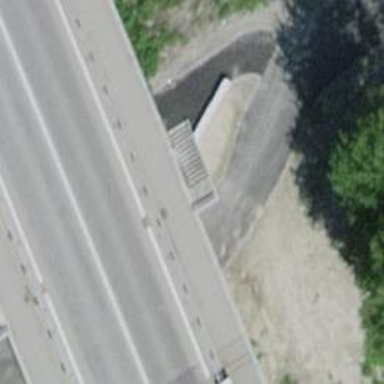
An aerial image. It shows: Sidewalk bridge over footway road.